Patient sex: F
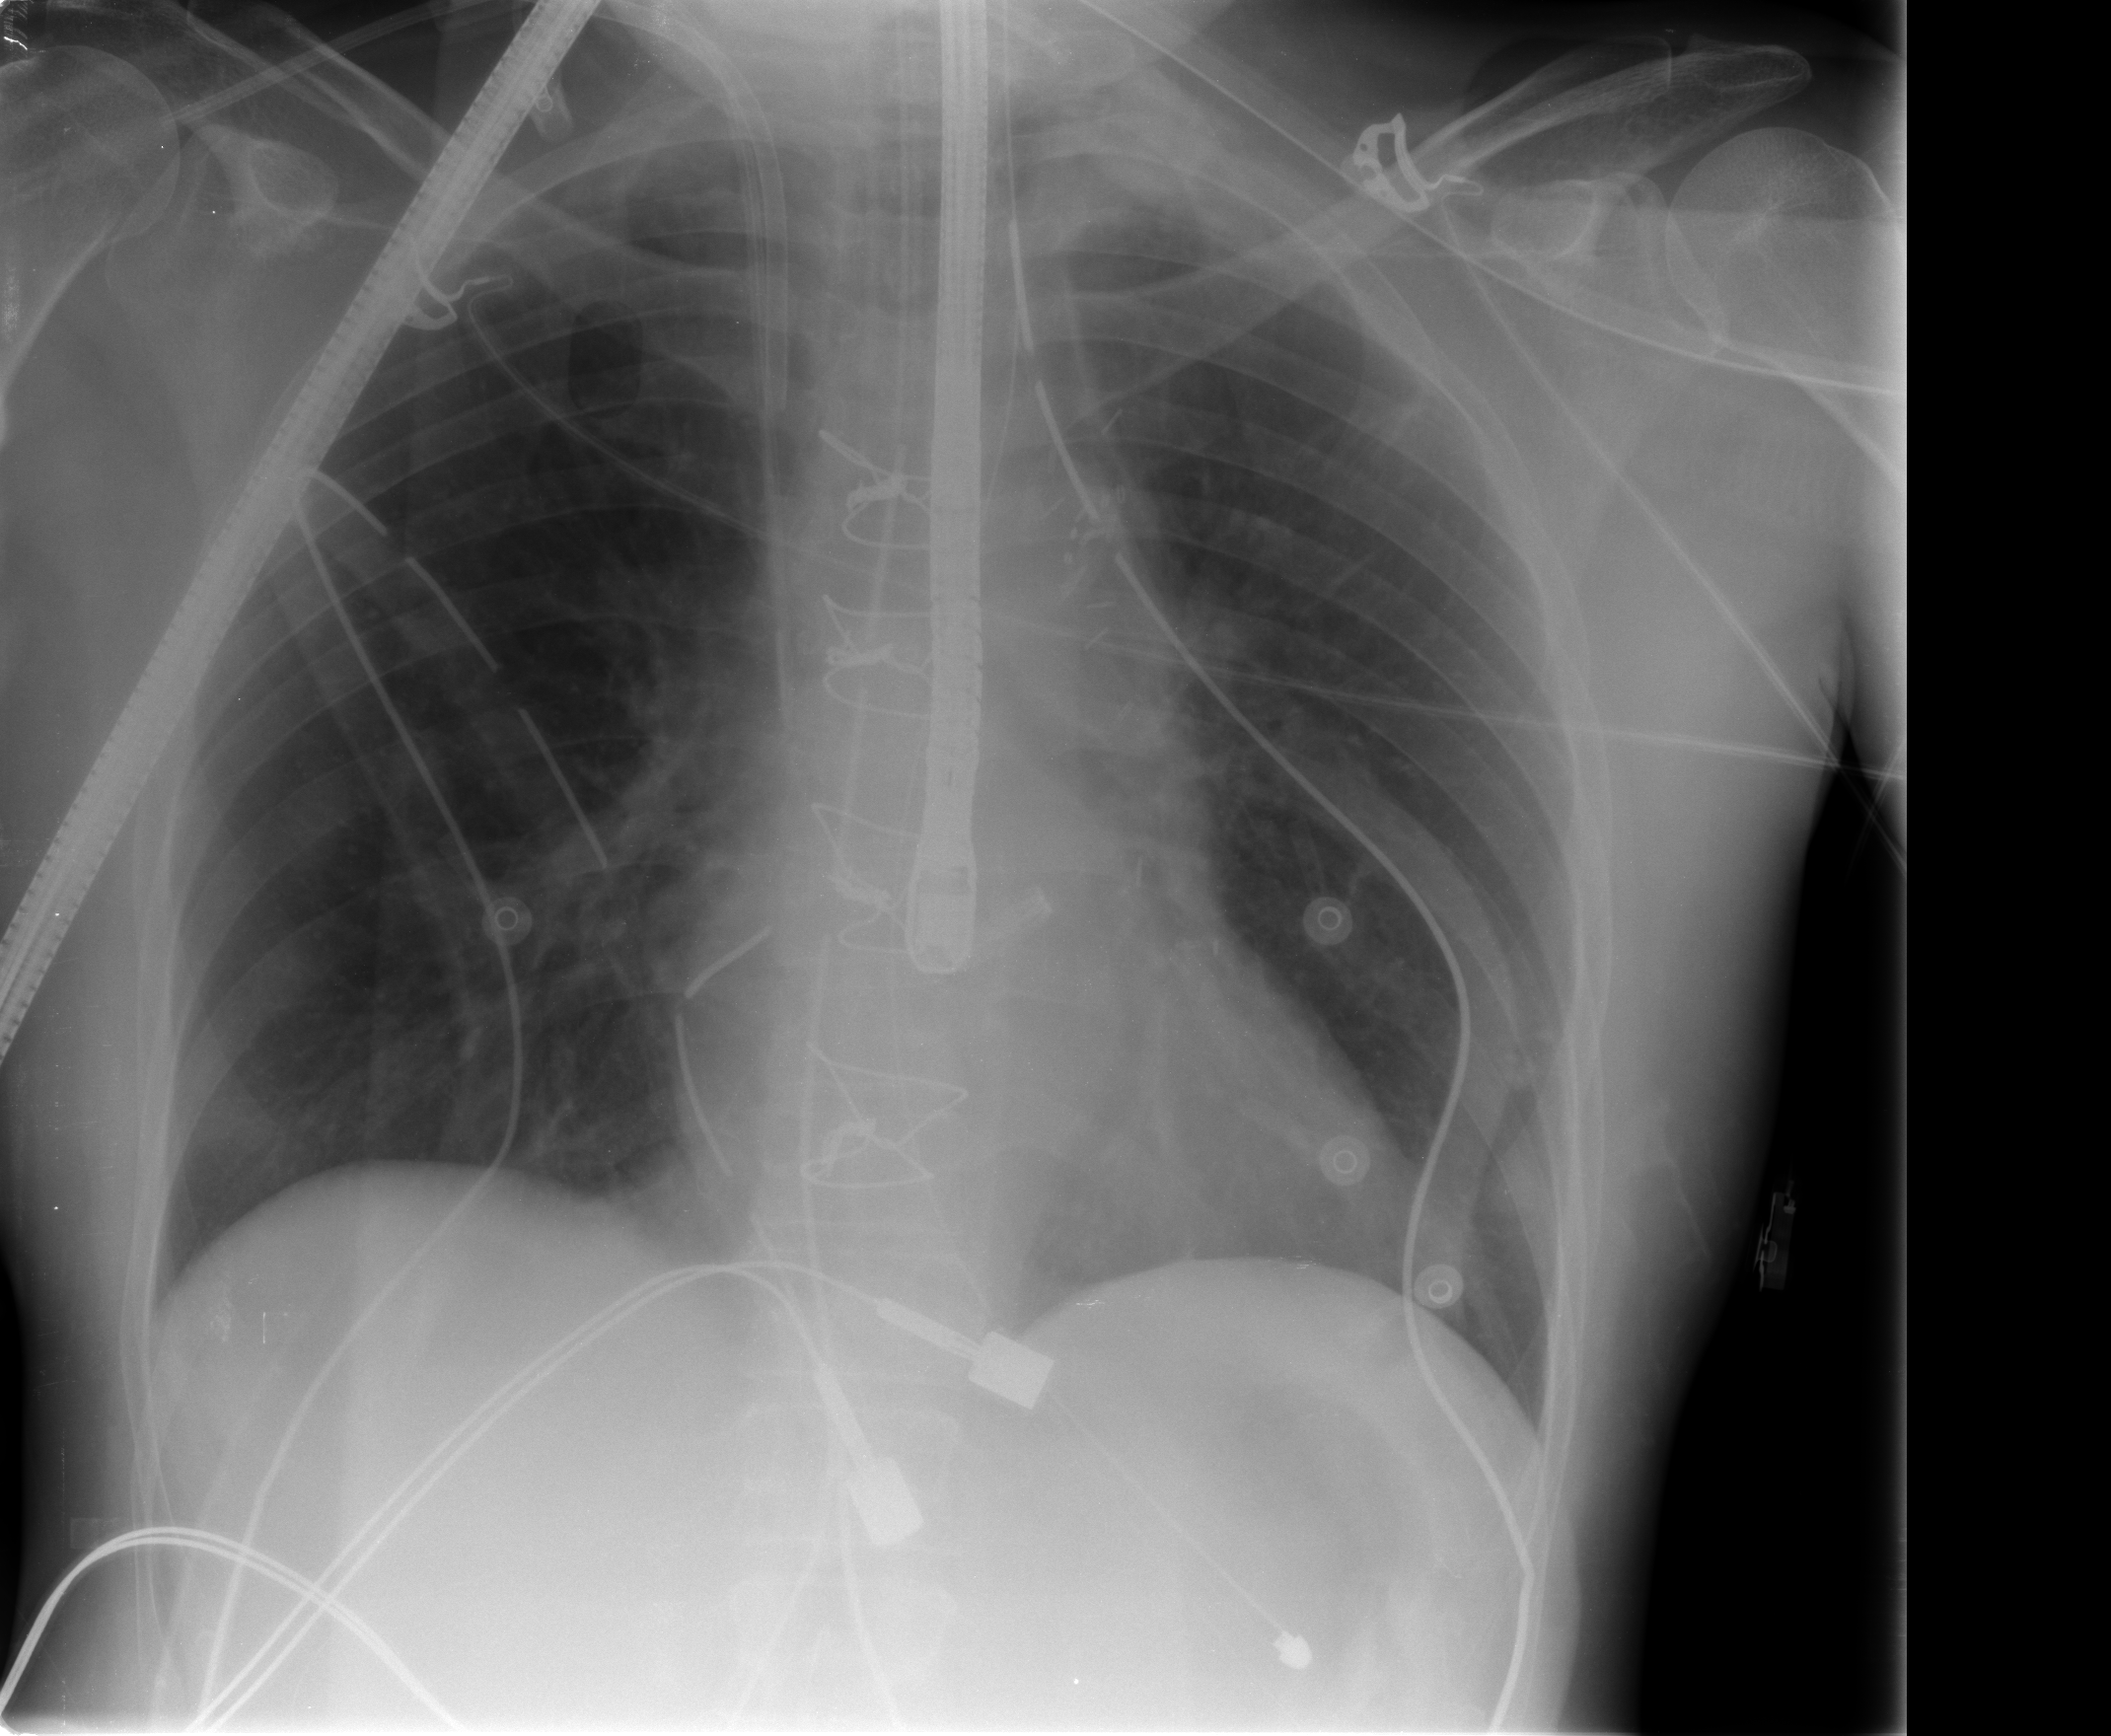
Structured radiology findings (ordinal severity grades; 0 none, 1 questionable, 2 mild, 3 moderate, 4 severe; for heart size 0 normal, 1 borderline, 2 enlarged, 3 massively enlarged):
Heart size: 0
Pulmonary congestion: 1
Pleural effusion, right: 0
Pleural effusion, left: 0
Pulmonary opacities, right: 1
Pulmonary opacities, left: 0
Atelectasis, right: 2
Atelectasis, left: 0